Question: I am using this HTML:
'''
<nav class="submenu">
<ul>
<li><a href="#"><span class="text">DISKUSNI FORUM </span><div class="arrows"></div></a></li>
<li><a href="#"><span class="text">KOMENTARE </span><div class="arrows"></div></a></li>
<li><a href="#"><span class="text">ZAZNAM CHATU </span><div class="arrows"></div></a></li>
<li><a href="#"><span class="text">UZIVATELE </span><div class="arrows"></div></a></li>
</ul>
</nav>
'''
To make something like:

It works cool, the thing is I feel like the '<div class="arrows">' is pointless there and I can style it in '.submenu ul li a{' or something but whatever I try it doesn't work how I want, so is here anybody who can help me to remove '<div class="arrows">' without changing how it looks on site?
CSS:
'''
.submenu{
color: #1a6eb6;
display: inline-block;
height: 50px;
width:780px;
}
.submenu a{
width: 187px;
display: block;
}
.submenu ul {
margin-left: 20px;
padding-left: 0px;
}
.submenu ul li {
background-image: url("images/shop_menu_bg.png");
background-repeat: repeat-x;
color: #1A6EB6;
display: inline-block;
height: 38px;
list-style-position: inside;
list-style-type: none;
position: relative; /* added this */
width: 187px;
}
.submenu ul li:hover {
background-image: url("images/shop_menu_bg_hover.png");
}
.submenu ul li .text {
color: #1A6EB6;
display: inline-block;
height: 31px;
line-height: 28px;
margin-left: 5px;
width: 182px;
}
.submenu ul li .arrows {
background-image: url("images/arrows.png");
background-repeat: repeat-x;
display: block;
height: 17px;
margin: 0;
position: absolute;
right: 10px;
top: 6px;
vertical-align: middle;
width: 17px;
}
.submenu ul li:hover .arrows{
background-position: -3px -14px;
}
'''
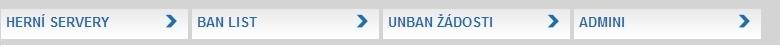
Answer: You can use a pseudo-element to display your arrow :
<URL>
'''
.submenu ul li:after {
content:"";
background-image: url("images/arrows.png");
background-repeat: repeat-x;
display: block;
height: 17px;
margin: 0;
position: absolute;
right: 10px;
top: 6px;
vertical-align: middle;
width: 17px;
}
.submenu ul li:hover:after{
background-position: -3px -14px;
}
'''
And you can remove the 'div.arrows'